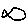
Label: fish